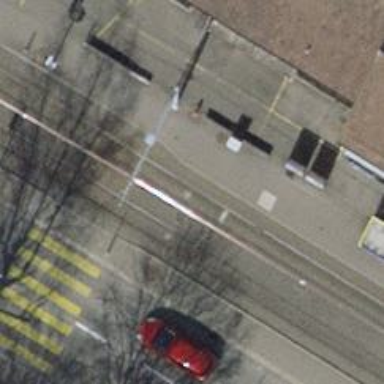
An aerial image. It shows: Tram stop with public transport connection.